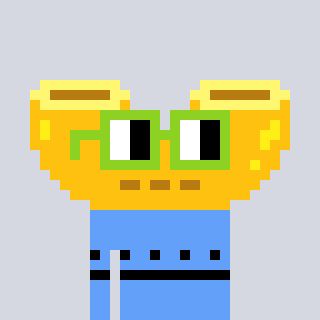
a pixel art character with square light green glasses, a macaroni-shaped head and a blue-colored body on a cool background